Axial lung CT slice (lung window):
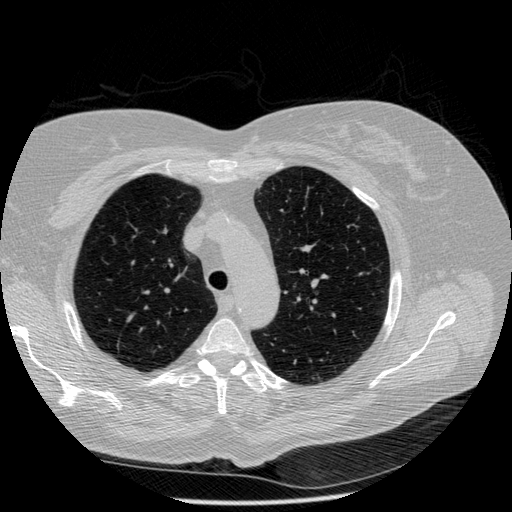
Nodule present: no